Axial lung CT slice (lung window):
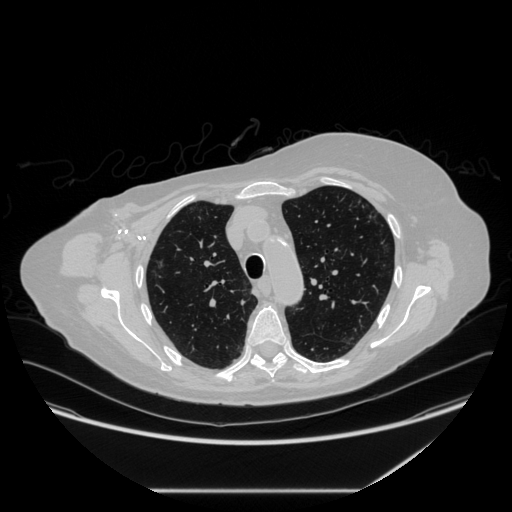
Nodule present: no